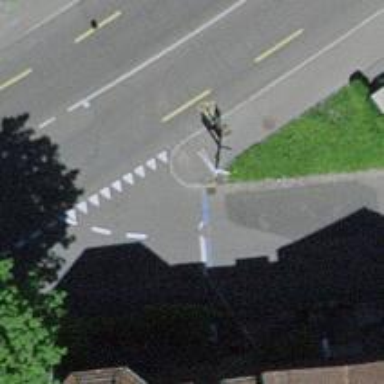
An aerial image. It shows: Kerb barrier.